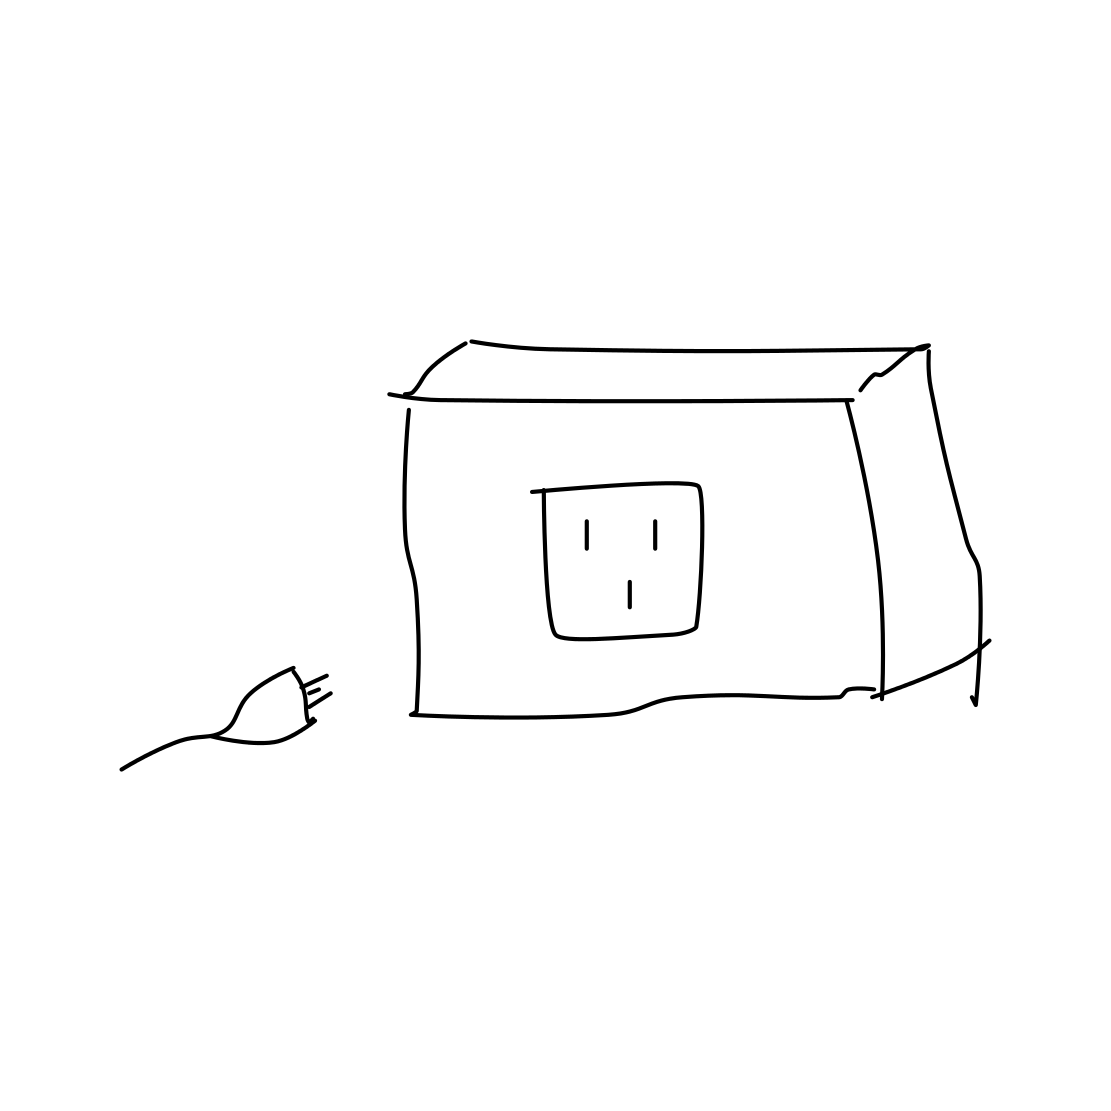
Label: power outlet